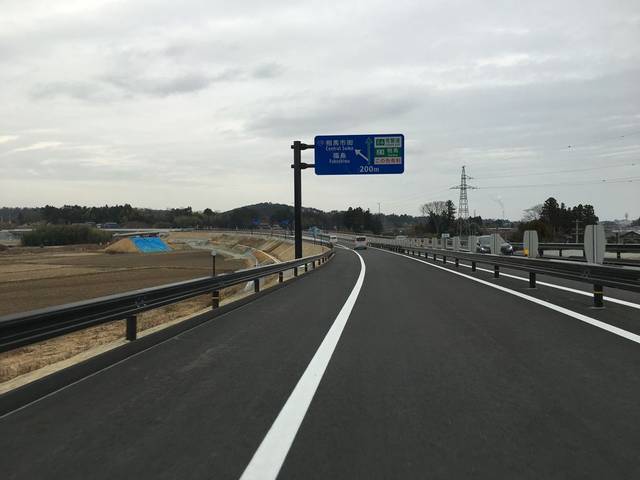
Region: Japan
Coordinates: 37.779, 140.902